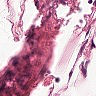
Metastatic tissue present: no